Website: walmart
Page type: gifting
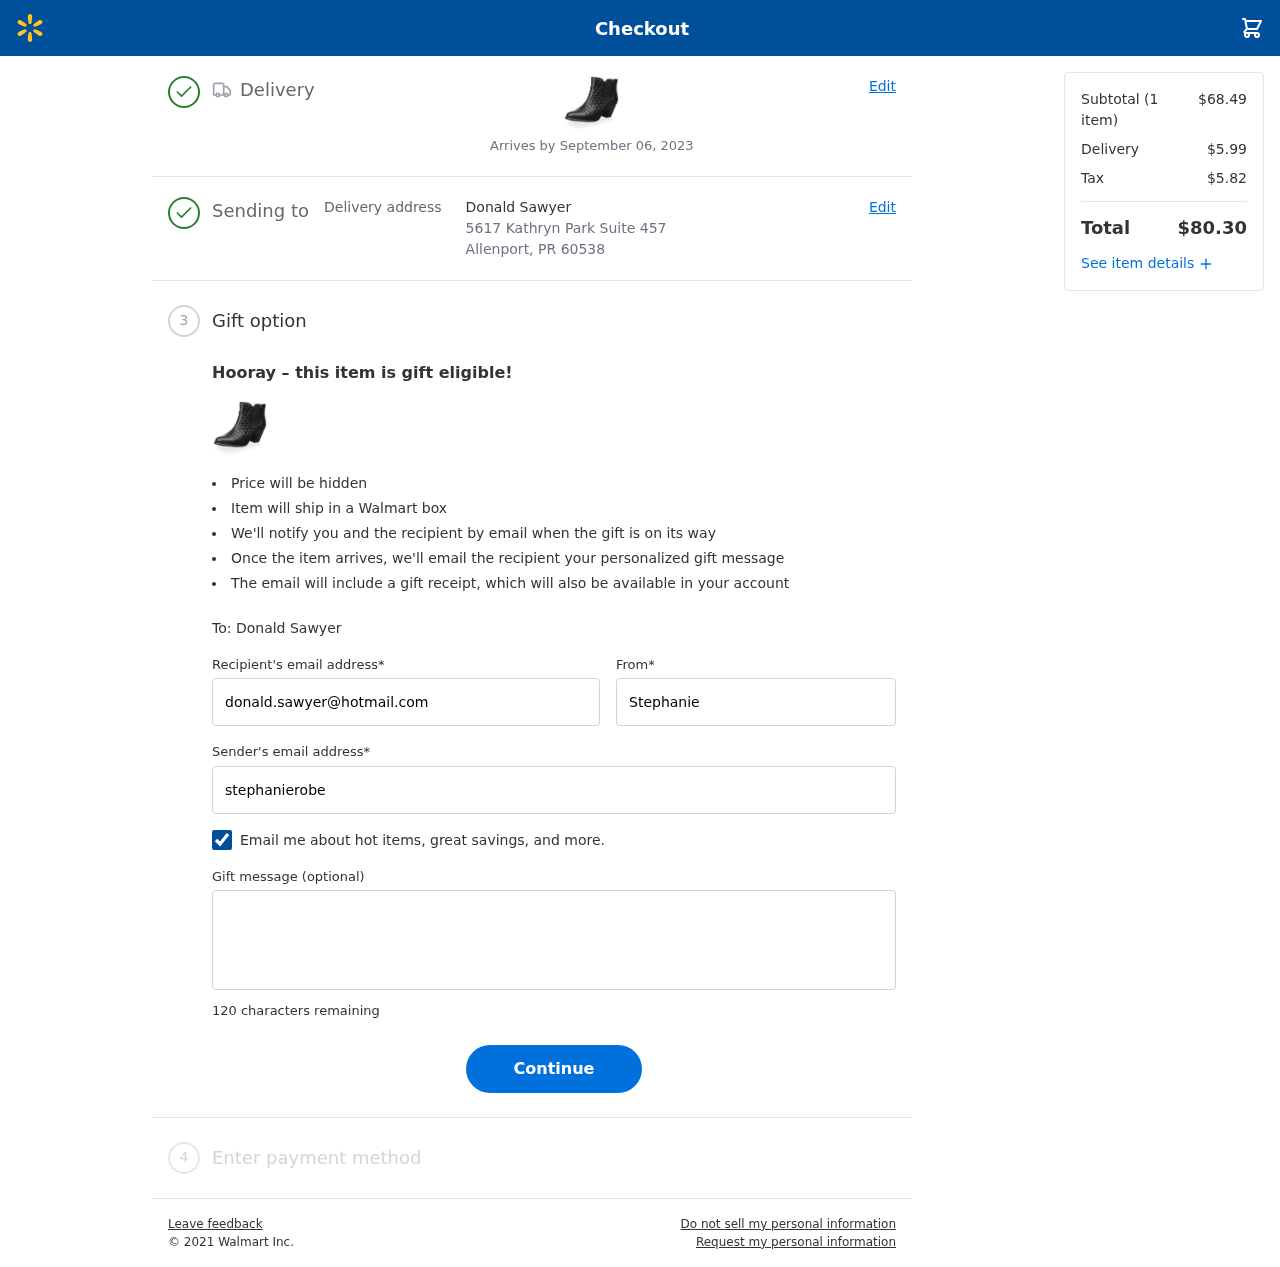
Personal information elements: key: PII_CITY_STATE_ZIP
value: Allenport, PR 60538
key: PII_EMAIL
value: stephanieroberts@hotmail.com
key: PII_FIRSTNAME
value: Stephanie
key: PII_GIFT_EMAIL
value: donald.sawyer@hotmail.com
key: PII_GIFT_FULLNAME
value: Donald Sawyer
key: PII_GIFT_MESSAGE
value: Happy just-because day! I saw these ankle booties and immediately thought of you—perfect for adding some flair to your cozy outfits. Can’t wait to see you rocking them!

Stephanie
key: PII_STREET
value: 5617 Kathryn Park Suite 457
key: PII_GIFT_FIRSTNAME
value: Donald
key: PII_GIFT_LASTNAME
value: Sawyer
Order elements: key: ORDER_DELIVERY_DATE
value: Arrives by September 06, 2023
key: ORDER_NUM_ITEMS
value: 1
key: ORDER_SUBTOTAL
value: $68.49
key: ORDER_SHIPPING_COST
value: $5.99
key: ORDER_TAX
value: $5.82
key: ORDER_TOTAL
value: $80.30